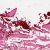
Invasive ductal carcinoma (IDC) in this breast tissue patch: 0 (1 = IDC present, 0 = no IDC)